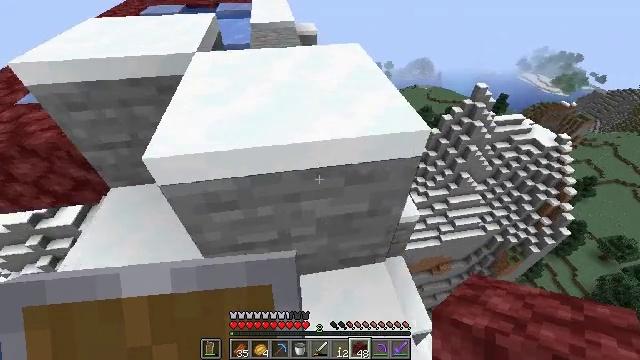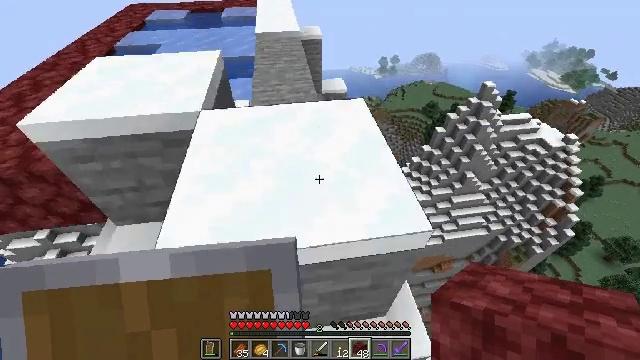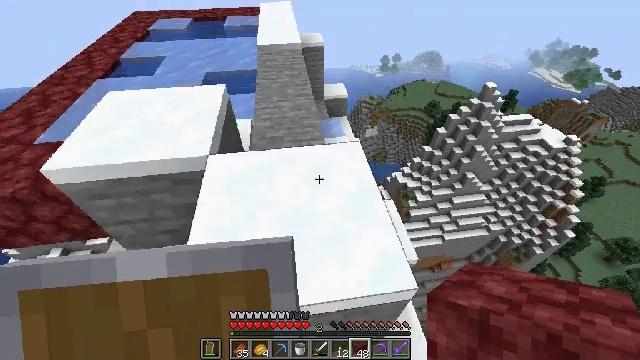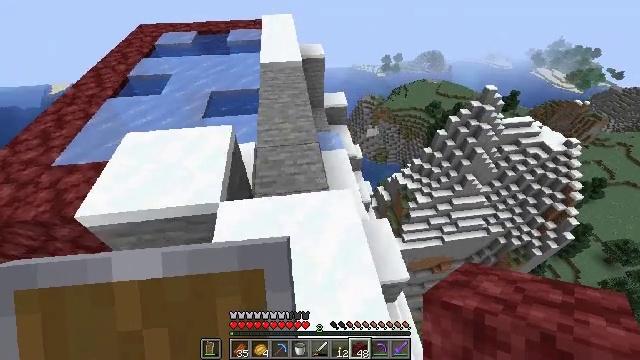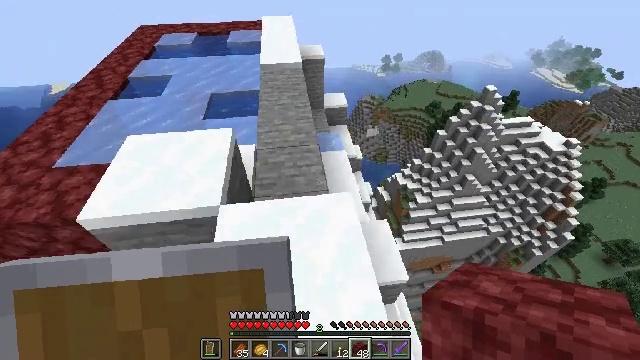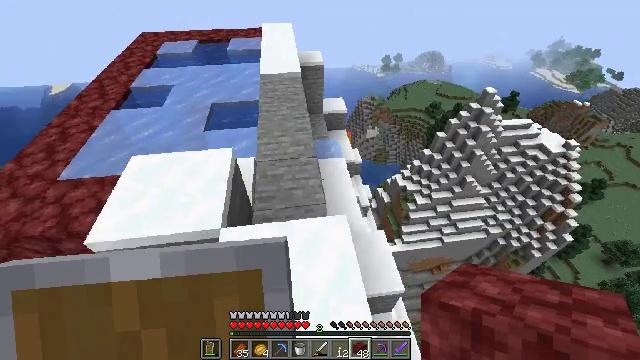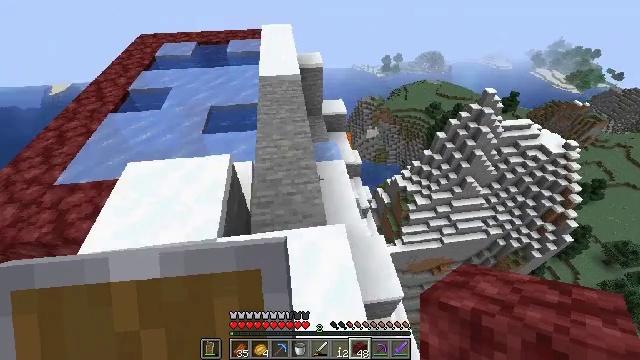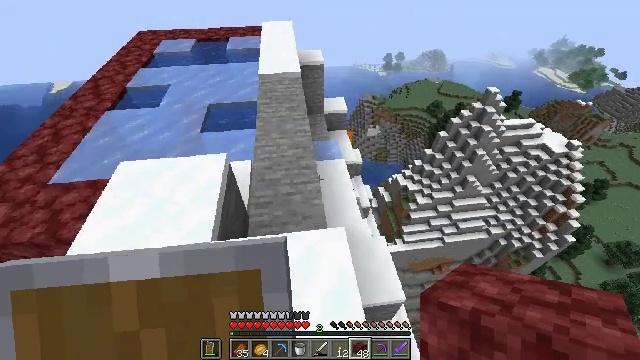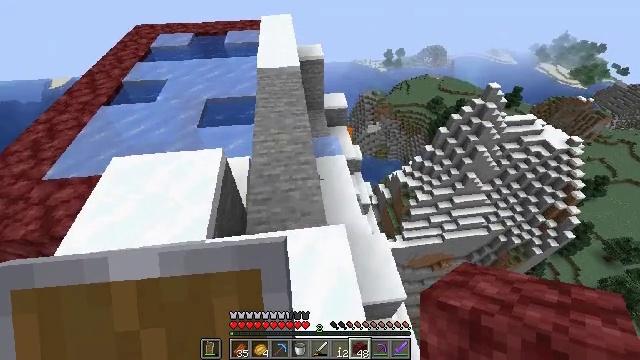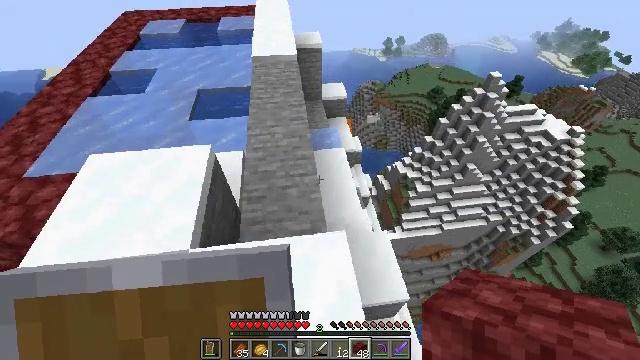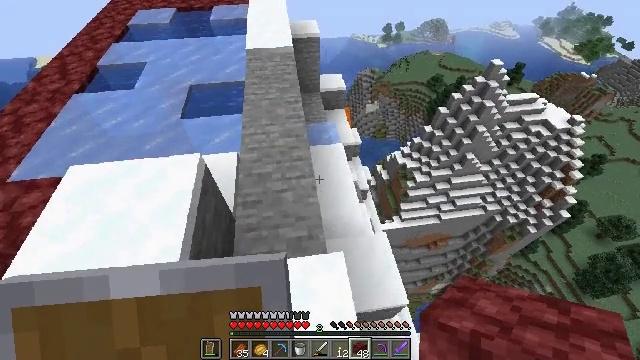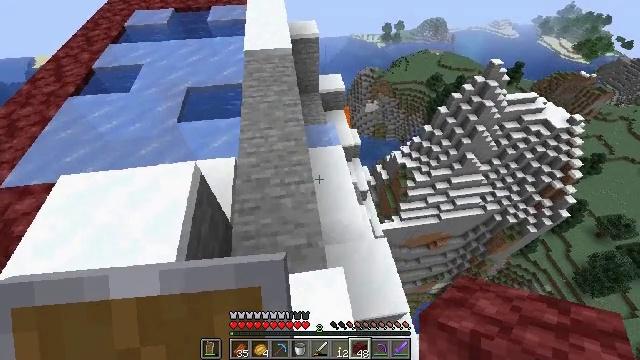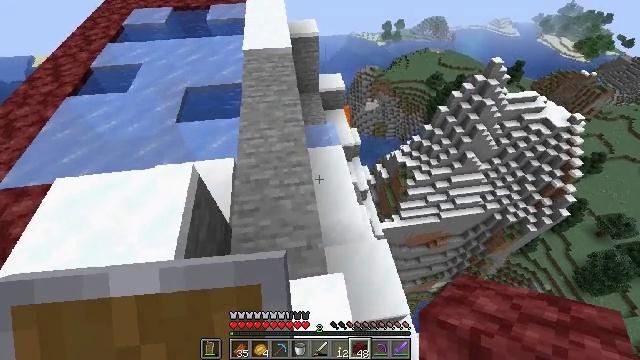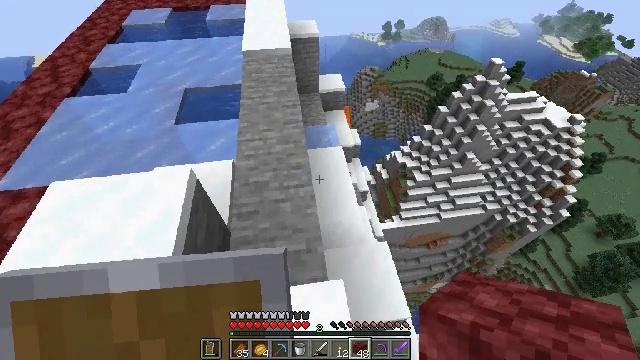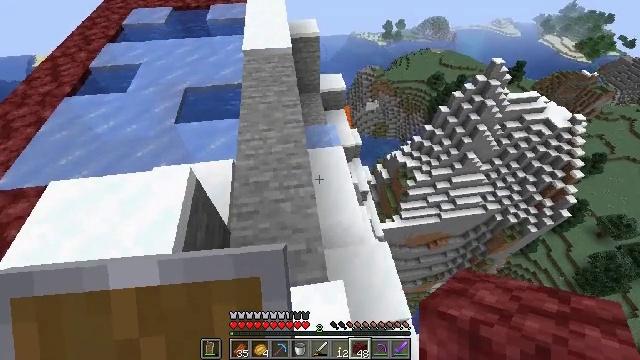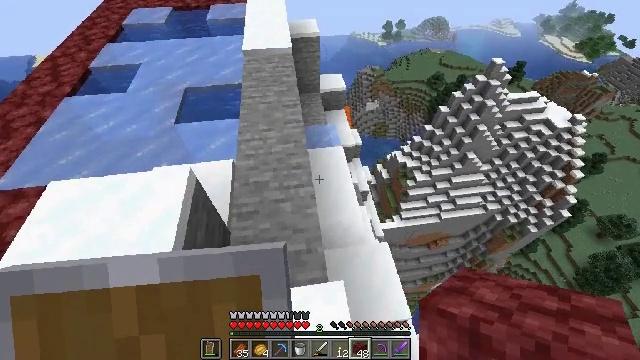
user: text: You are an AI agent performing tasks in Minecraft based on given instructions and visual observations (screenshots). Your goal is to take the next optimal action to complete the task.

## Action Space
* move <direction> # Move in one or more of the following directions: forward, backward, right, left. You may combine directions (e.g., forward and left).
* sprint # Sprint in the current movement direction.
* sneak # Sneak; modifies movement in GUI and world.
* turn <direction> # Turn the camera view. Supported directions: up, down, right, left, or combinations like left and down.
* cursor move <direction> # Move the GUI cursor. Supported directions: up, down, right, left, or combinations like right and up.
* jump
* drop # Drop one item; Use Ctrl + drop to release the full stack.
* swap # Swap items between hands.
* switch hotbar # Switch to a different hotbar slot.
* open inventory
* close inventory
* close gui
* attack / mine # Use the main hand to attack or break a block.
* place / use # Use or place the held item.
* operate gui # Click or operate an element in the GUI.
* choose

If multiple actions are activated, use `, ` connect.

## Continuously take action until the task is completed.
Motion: motion action
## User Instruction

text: Break the ice to collect it.
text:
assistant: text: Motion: move forward, turn left and down, jump
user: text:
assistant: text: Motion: move forward, jump
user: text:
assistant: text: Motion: move forward, jump
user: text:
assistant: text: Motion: move forward, jump
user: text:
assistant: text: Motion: move forward, jump
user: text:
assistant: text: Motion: move forward, jump
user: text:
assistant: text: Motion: move forward
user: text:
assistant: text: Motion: move forward
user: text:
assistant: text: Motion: move forward, turn down
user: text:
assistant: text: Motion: move forward, turn down
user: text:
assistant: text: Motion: no_op
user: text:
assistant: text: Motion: no_op
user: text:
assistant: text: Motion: no_op
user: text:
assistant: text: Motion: no_op
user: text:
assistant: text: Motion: no_op
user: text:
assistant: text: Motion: no_op
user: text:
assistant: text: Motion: move forward
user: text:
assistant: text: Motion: move forward
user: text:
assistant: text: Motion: move forward
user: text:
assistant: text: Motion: move forward
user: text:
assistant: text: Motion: move forward
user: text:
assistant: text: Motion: move forward
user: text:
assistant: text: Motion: move forward
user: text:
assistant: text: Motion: move forward
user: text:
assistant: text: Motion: move forward, turn left
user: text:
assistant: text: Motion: move forward, turn left
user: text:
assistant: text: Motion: move forward, turn left
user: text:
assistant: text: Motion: move forward, turn left
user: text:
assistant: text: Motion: move forward, turn left
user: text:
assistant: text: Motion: move forward, turn left and up